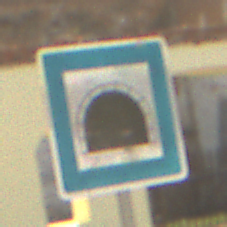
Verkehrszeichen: Tunnel
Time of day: Midday
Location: Outdoor (Suburban)
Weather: PartlyCloudy
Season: NotSpecified
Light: Natural